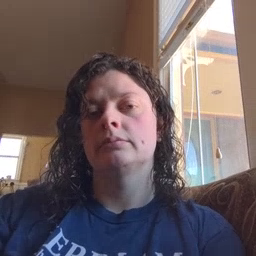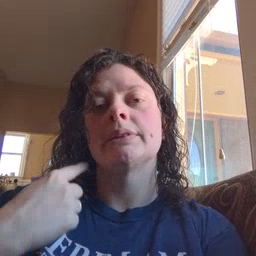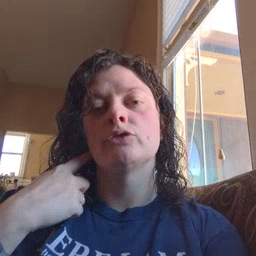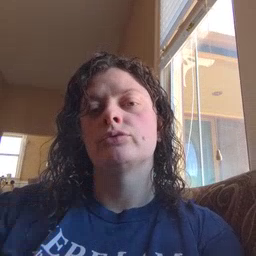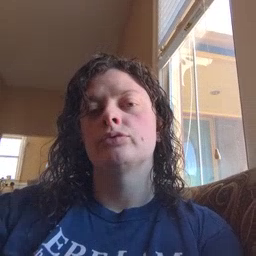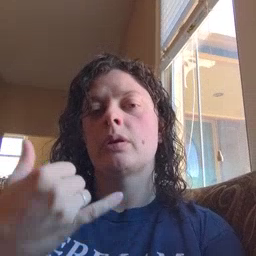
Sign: hear